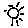
Label: sun